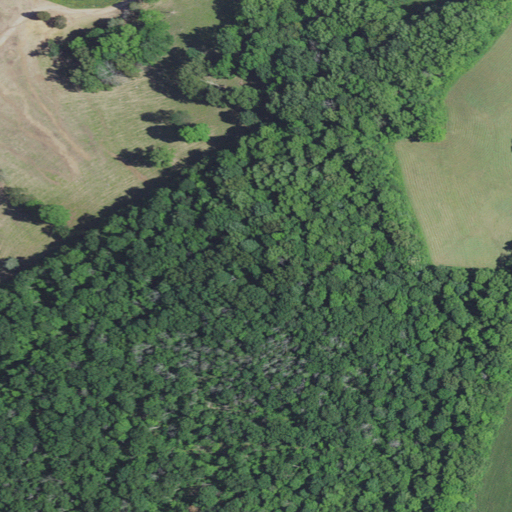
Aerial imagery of mountain in Kentucky named Cedar Knob containing deciduous forest, mixed forest, pasture, and barren land